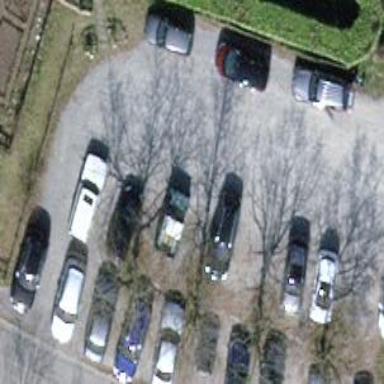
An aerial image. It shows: Parking aisle designated as service road.